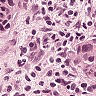
Metastatic tissue present: yes